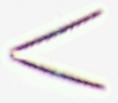
Label: Thalassionema